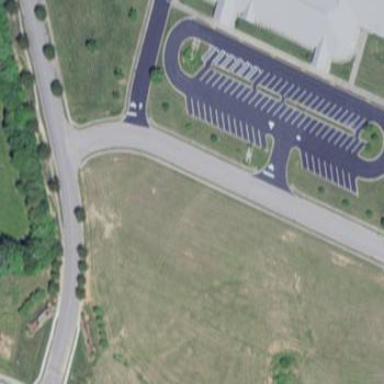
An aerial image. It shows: Parking aisle designated as service road.